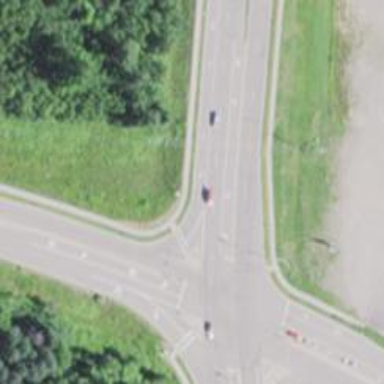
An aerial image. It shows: Secondary link road.